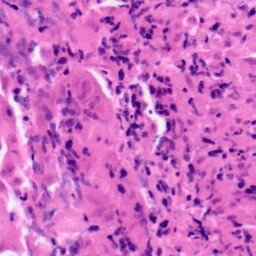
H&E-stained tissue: Pancreatic